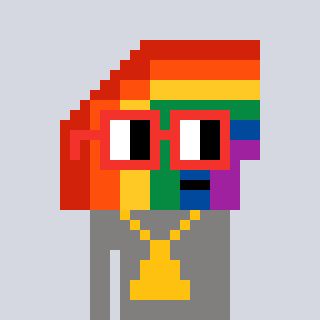
a pixel art character with square red glasses, a rainbow-shaped head and a bluegrey-colored body on a cool background